Question: I'm struggling with some aspects of Core Data, namely setting up a UITableView to list data from a to-many relationship.
I have three entities, Teams, TeamDetails and Players:

In the first view, I list the names of all the teams in the Teams entity, then tapping each cell segues to an intermediate view with buttons to either edit a team's details or edit a team's players. Tapping on a button segues to another UITableView that lists the Team's details or Players.
Listing the TeamDetails works, since it is a one-to-one relationship and a static cell table.
I'm trying to set up a UITableViewController that lists all the players that are associated with the selected team. So I pass the ManagedObjectContext etc to the table view controller via the segue as shown below:
'''
else if ([segue.identifier isEqualToString:@"ShowPlayersSegue"]){
NSLog(@"Setting ShowPlayersTVC as a delegate of EditPlayerTVC");
ShowPlayersTVC *showPlayerTVC = segue.destinationViewController;
showPlayerTVC.delegate = self;
showPlayerTVC.managedObjectContext = self.managedObjectContext;
showPlayerTVC.team = self.team;
showPlayerTVC.player = self.team.playerDetails;
}
'''
So, in my showPlayerTVC I want to get the set of players for that specific team, then have a row for each one that shows the playerName attribute as the cell textlabel.text.
I've been reading tutorials and playing around for ages without getting much success. I think I need to create an array of Player objects from the NSSet, which I can do, but I can't get the UITableview to list the objects. I'm probably missing something fundamental here, but any suggestions would be appreciated.
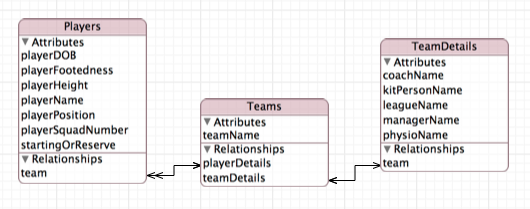
Answer: First, there are some issues with your data model.
The one-to-one to details I do not understand - why not just add attributes to the Team entity? Also, you may want to transform some of these into more flexible relationships, such as a Trainer entity, etc.
Also, your naming is flawed and will lead to programming errors or at least make your code difficult to read. Note the singular / plural confusion. Here is my suggestion for naming your entities / relationships:
'''
Team - players <--------------->> team - Player
'''
To display data in an a table view you should use 'NSFetchedResultsController'. Let the FRC fetch the Player entity and give its fetch request the following predicate:
'''
[NSPredicate predicateWithFormat:@"team = %@", teamObject];
'''
Your segue code is almost correct. Give the new view controller a 'team' attribute and use this in the above predicate of its fetched results controller. You do not need any player or "playerDetails" information (they are linked to the team anyway).